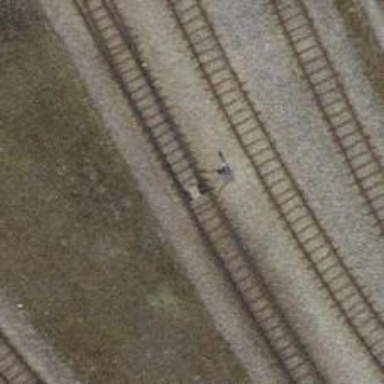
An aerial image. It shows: Railway switch.